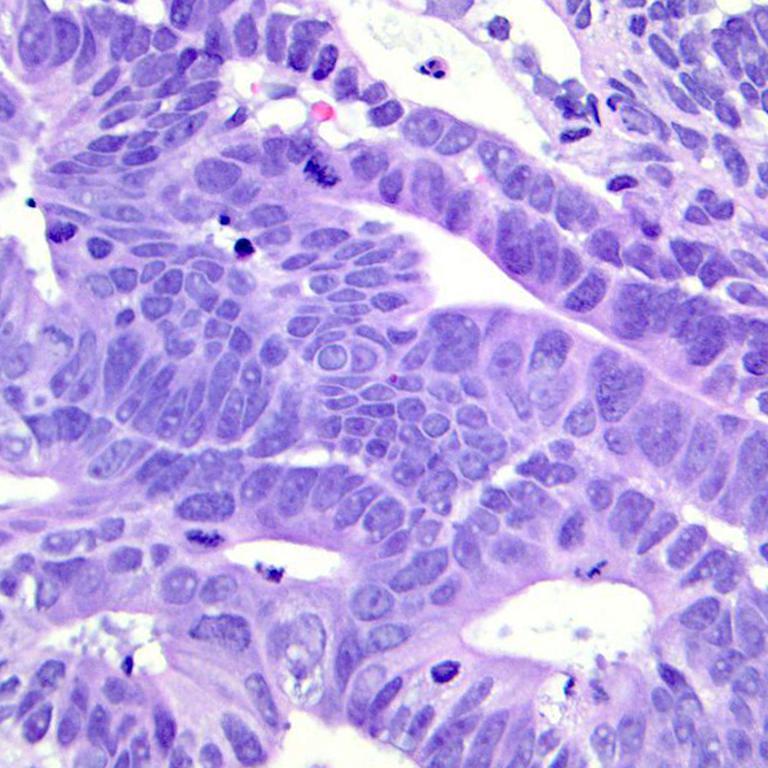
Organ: colon
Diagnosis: adenocarcinomas